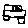
Label: car